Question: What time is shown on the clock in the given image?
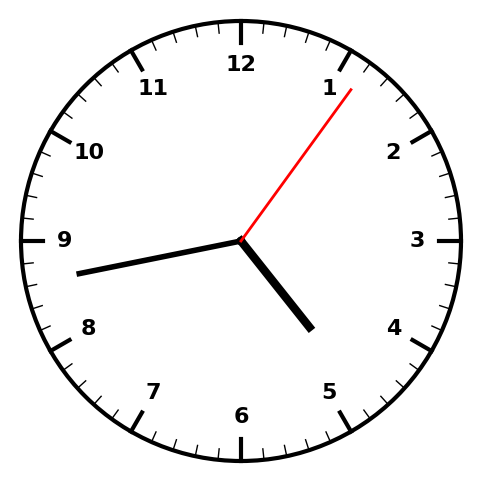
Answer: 04:43:06